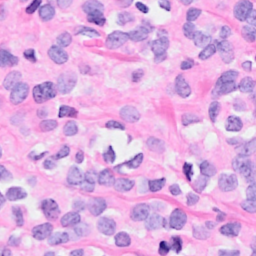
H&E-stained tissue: Breast